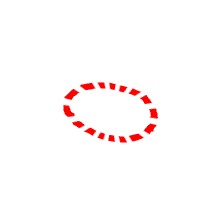
Shape: circle